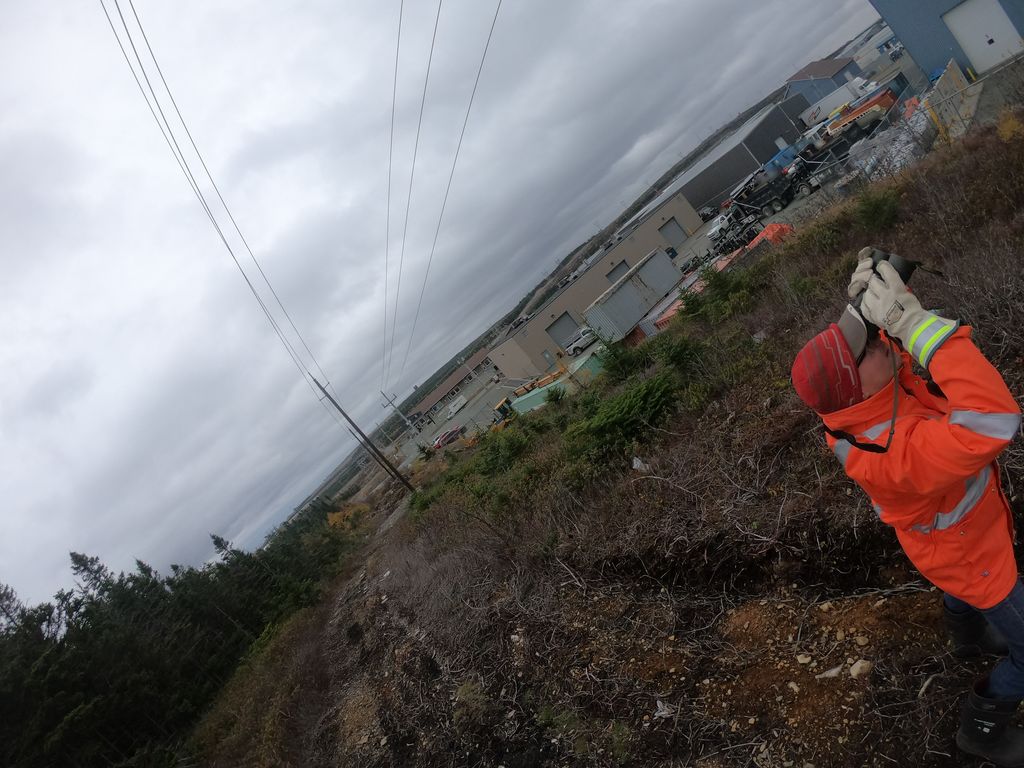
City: st_johns